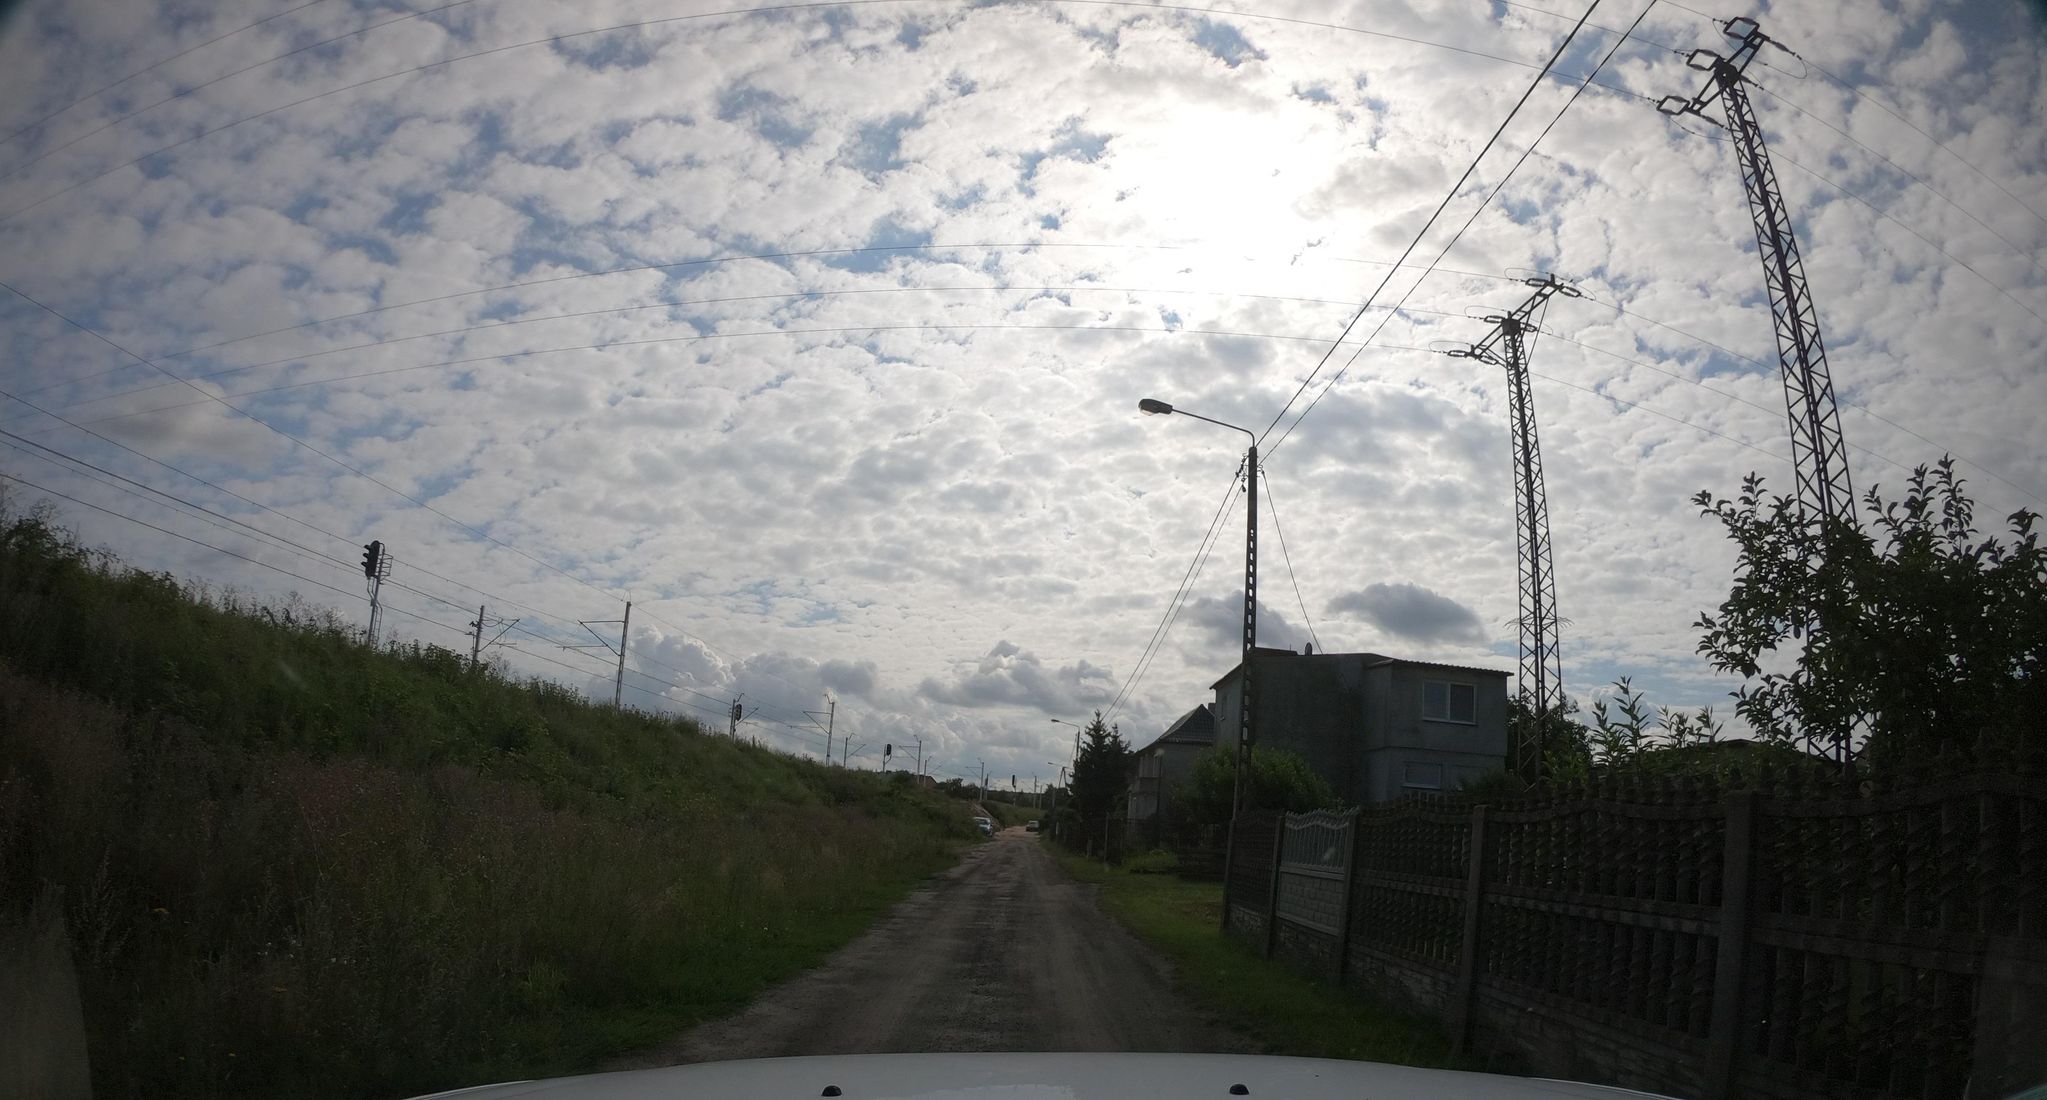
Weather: cloudy
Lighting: day
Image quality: good
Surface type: driving surface
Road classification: track, residential
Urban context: low density rural
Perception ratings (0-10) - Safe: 1.43, Lively: 1.24, Beautiful: 5.63, Boring: 4.97, Depressing: 7.58, Wealthy: 0.72